Question: I bring you a maybe complex question which i would love your help with. Allow me to go straight to the point:
I desire an algorithm or logic in which i draw a shape using my mouse (for example a square) and it becomes a perfect square, with all the 4 sides in straight lines and perfectly regular. A human-drawn square is hardly perfect, but i wish that after it goes through the "filter" of this algorithm ,it becomes such.
A fine example of what i wish is in the game Trine, where the Wizard works by a similar principle: You draw a shape in the screen and it becomes the closest shape, that is, if you draw something similar to a square it becomes a perfect square box, but if you draw a triangle it becomes a perfect triangular box. Its like it detects what kind of shape it is and then draws a better version of it.
I want this for a game, just so you know what is the goal of all this.
Please help me figure out either the algorithm or logic behind this, or at least tell me what is the name of this kind of action (:
P.S. i added a simple image so it becomes even more clear what i intend =)

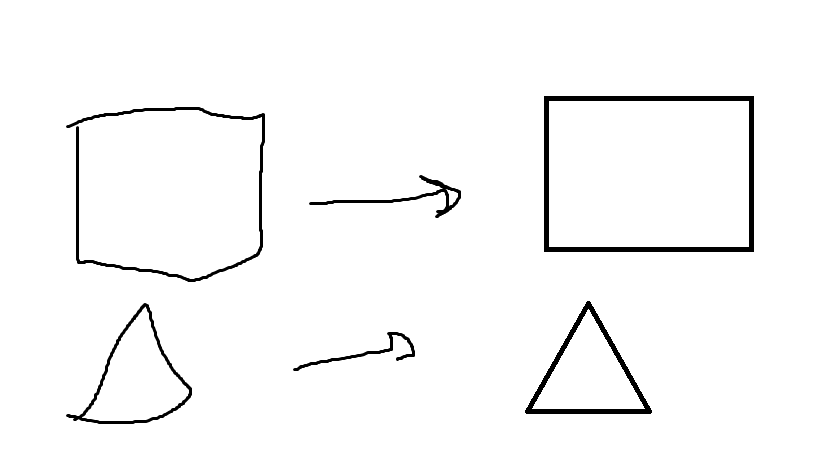
Answer: If I had to implement this task, I would store the recognizable patterns, and would try to make a match for them.
Take the minX, maxX, minY, maxY values form the user-drawn points, that will help you to scale the pattern. Choose the scaling so that the aspect ratio for the pattern would be the average of the X and Y aspect ratios.
The patterns can consist of certain number of straight lines. The pattern matches if
- -
If you have the pattern matched, you will have the key points for your pattern (calculating the center of your pattern, and the size/aspect ratio). Then you can replace the user-drawn points with your image - that may be totally different from the pattern used to match (imagine a circle).